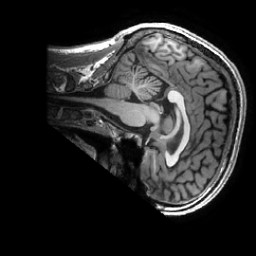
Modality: T1w
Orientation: sagittal
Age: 31
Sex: male
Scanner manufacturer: ge
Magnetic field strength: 3 T
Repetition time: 0.0073 s
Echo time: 0.003 s